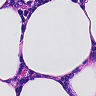
Metastatic tissue present: no